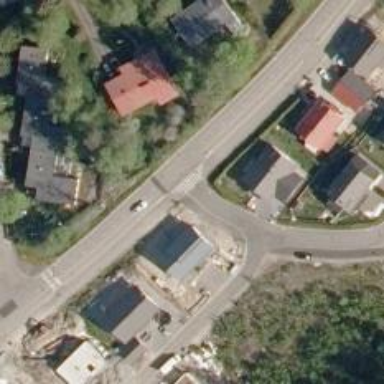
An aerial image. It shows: Road with "give way" sign.